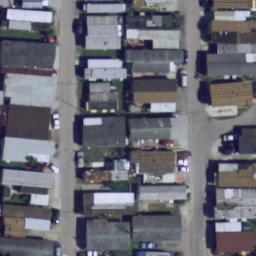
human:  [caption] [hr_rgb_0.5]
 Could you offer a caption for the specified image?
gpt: Many mobile homes arranged neatly in the mobile home park and some roads go through this area .

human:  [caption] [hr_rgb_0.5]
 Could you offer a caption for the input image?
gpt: Lots of mobile homes with some cars parked at the roadside in the mobile home park .

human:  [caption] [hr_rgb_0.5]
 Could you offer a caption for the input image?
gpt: Many mobile homes are closed to each other in the mobile home park .

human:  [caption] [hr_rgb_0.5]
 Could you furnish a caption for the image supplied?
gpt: Many mobile homes arranged neatly in the mobile home park .

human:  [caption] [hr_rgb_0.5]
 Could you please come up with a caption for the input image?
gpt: Lots of mobile homes are closed to each other and some roads go through this area .